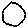
Label: circle